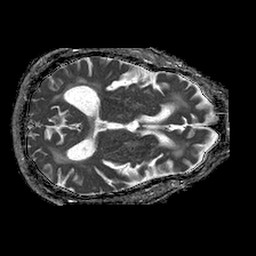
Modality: ADC
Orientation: axial
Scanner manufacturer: philips
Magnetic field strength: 1.5 T
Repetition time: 4.6 s
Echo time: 0.08517 s